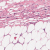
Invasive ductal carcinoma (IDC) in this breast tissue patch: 0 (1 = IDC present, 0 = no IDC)